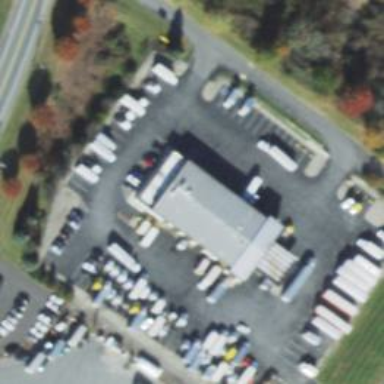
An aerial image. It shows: Building housing car rental service.